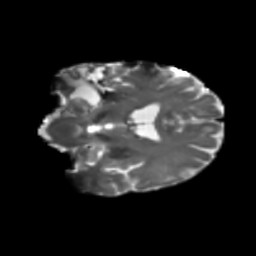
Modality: T2w
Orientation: coronal
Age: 58
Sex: female
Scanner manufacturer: siemens
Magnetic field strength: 3 T
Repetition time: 5.25 s
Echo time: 0.08 s